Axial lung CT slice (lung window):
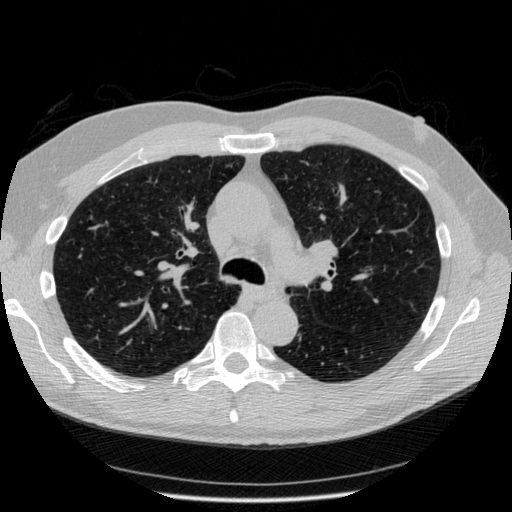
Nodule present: no